Interaction volume radius: 5 \u00c5
Interaction volume height: 10 \u00c5
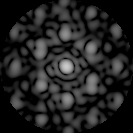
Disorder parameter: 0.5069